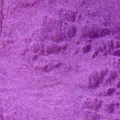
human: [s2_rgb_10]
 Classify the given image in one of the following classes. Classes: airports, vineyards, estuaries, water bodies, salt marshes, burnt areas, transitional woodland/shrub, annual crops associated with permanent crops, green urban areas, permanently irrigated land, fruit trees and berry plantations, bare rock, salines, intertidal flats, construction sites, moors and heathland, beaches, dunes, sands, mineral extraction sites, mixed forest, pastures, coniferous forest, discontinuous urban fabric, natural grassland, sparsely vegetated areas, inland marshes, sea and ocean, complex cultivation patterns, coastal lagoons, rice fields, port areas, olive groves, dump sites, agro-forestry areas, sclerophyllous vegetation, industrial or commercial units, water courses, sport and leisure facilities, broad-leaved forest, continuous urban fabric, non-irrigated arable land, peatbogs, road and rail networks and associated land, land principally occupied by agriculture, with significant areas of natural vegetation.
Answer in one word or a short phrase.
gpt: sea and ocean